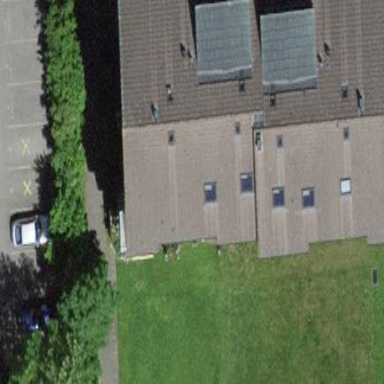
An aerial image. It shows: Gabled roof made of roof tiles on apartment building.